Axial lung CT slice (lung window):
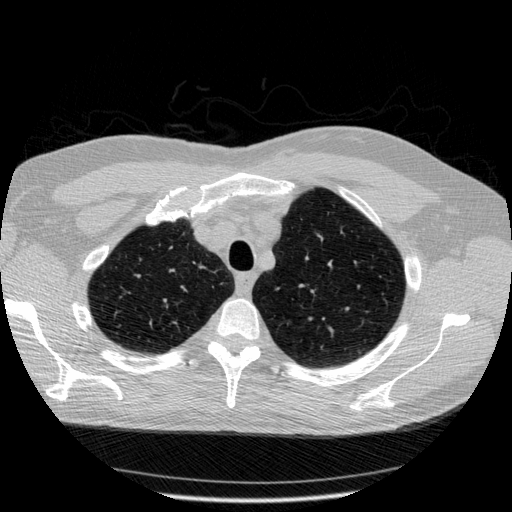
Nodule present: no